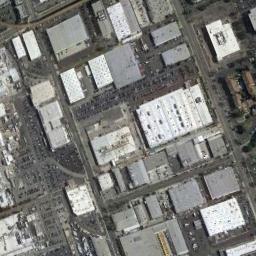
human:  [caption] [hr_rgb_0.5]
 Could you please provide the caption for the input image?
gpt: Plants and roads in an industrial area with open-air equipment and materials .

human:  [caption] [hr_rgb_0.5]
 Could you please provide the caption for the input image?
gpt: The industrial area has lots of industrial equipment and neatly arranged workshops of different sizes and some roads go through the industrial area .

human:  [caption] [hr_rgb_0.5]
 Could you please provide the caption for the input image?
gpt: There are many houses of different shapes and sizes in the industrial zone .

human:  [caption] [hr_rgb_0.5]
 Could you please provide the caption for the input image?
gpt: The houses in the industrial area are rectangular .

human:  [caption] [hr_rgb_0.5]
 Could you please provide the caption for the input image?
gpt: There are some gray buildings and white buildings on the industrial area .